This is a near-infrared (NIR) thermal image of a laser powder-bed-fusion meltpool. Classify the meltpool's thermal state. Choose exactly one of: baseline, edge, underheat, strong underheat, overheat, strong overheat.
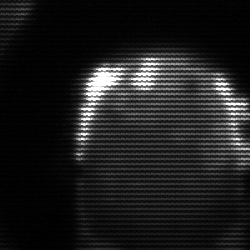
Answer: baseline